Question: Following this question <URL>
I wish to simulate that the price change, while users gives an order of buy or sell, like the real stock exchange. (I make a user case to help you to understand.)
:
Company X, price of the stock option $20,000
A CRON task makes the price variation each second, with this PHP script :
'''
function stockVariation($price,$max_up,$max_down)
{
// Variation calculate, with volatility max (10 to 100)
$ratio=(mt_rand(0,$max_up)-mt_rand(0,$max_down))/10000;
// New price
$price+=$ratio;
return round($price,5);
}
'''
Volatility is made by random news which makes $max_up > $max_down or $max_up < max_down for a random time. Between, $max_up = $max_down.
Result in picture (1hour by minutes)

:
- - - -
:
- - - -
It works fine, but it is not a real variation of a stock exchange market.
How to make the price variation by the prices and quantities of the orders ?
For example () :
'''
function stockOrder($orderPrice,$orderQuantity,$type)//$type= buy or sell
{
// Record the order in database (ok)
// Compare with other orders (ok)
// $orderPrice<=$dbSellPrice or $orderPrice>=$dbBuyPrice
if checks
// Buy and sell at the best prices
// for quantities available holded by users (ok)
// Record/update the holding of the stock (ok)
// Update the price of the stock
end if
}
'''
Perhaps I'm a little bit crazy to think that it could be possible to automatize that, but I believe in it, any help will be greatly appreciated.
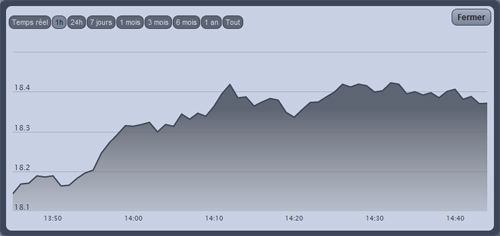
Answer: Just wanted to expand on my comment a bit more. Here is a basic scenario; assume we start from zero unfulfilled orders in the database/system.
1. User A submits a limit sell order for 20 units of Stock X @ $10.
2. User B submits a limit buy order for 10 units of Stock X @ $12.
After step 1, you will have one unfulfilled order in the system, since there are no open orders to match.
After step 2, the order User B submitted be fulfilled by an open order in the system. (For simplicity, let's assume User A's order can be broken up, i.e. not an all-or-none order)
The reason User B's buy order can be fulfilled is for these two reasons:
1. There is an open sell sell order for a quantity greater than or equal to the buy order quantity.
2. The limit buy price is greater than or equal to the limit sell price, so a transaction price can be agreed upon.
User A doesn't want to sell for less than $10, and User B doesn't want to buy for more than $12. So in this case, there is a range of suitable transaction prices, i.e. any price between $10-12 is suitable.
The problem is finding the suitable transaction price. How to determine it? Pick the middle of the range? This is only one solution. (In a market with a lot of liquidity, you may not have this same sort of problem since there will be a lot of open orders at different prices and some at market price.)
For the sake of the example, let's say you picked a transaction price of $11, i.e. the middle of the suitable range. User B's order would now be fulfilled and since User A's order was only partially fulfilled, there would be one open order left in the system: User A to sell their remaining 10 units at $10. The last trade price would be updated to $11.